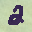
Label: 2